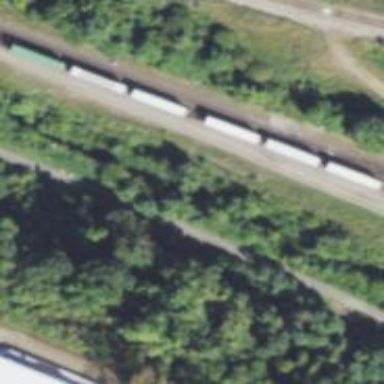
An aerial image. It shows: Railway siding for service.